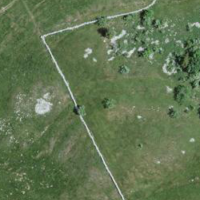
EUNIS habitat code: 24
Species observed at this site:
Apis mellifera
Gentianella campestris
Taraxacum officinale